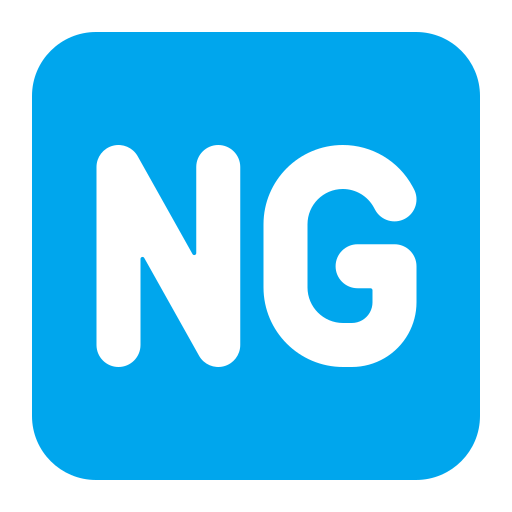
ng button flat